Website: lowes
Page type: billing-address
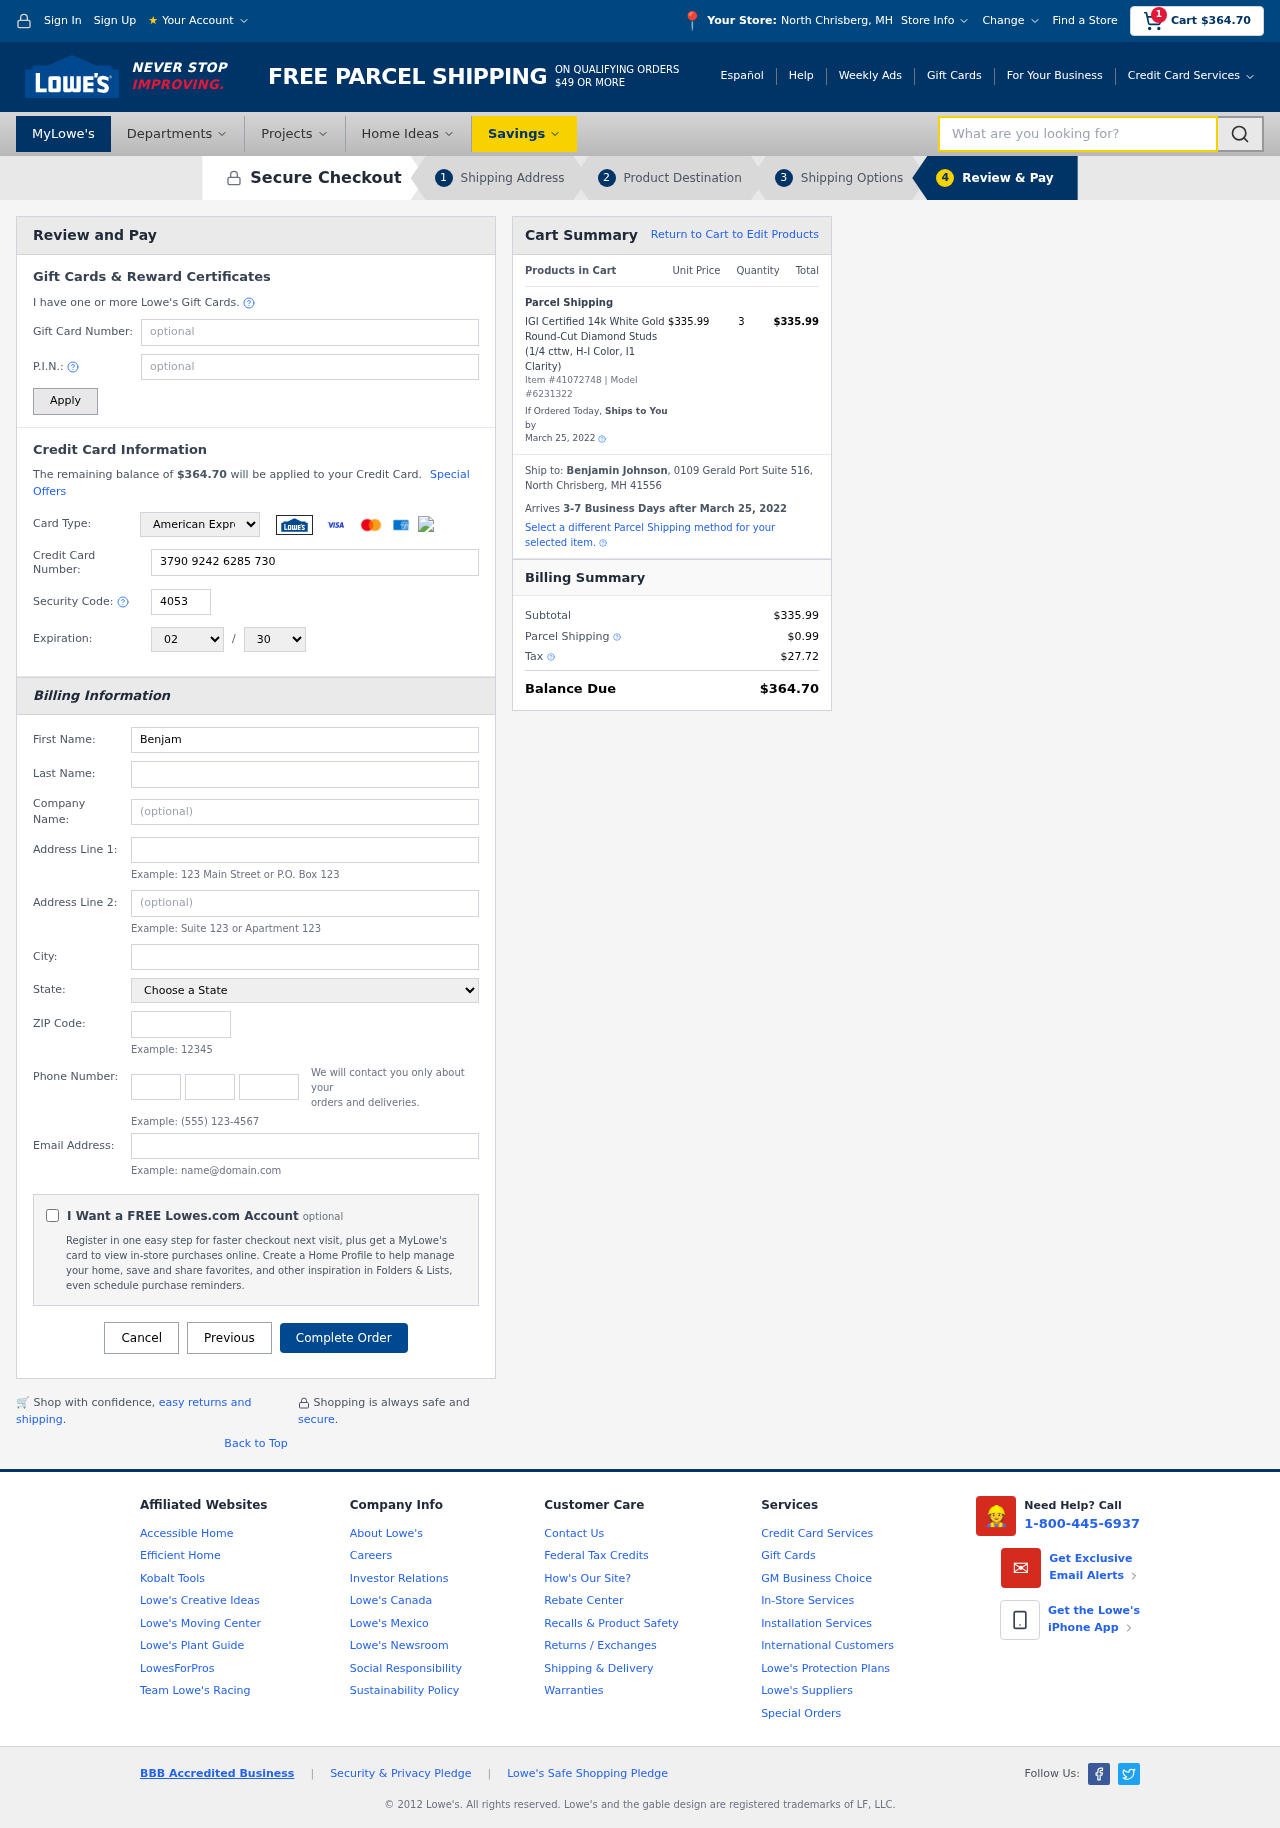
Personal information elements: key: PII_CARD_CVV
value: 4053
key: PII_CARD_EXPIRY_MONTH
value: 02
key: PII_CARD_EXPIRY_YEAR
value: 30
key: PII_CARD_NUMBER
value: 3790 9242 6285 730
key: PII_CARD_TYPE
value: American Express
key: PII_CITY
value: North Chrisberg
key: PII_CITY_STATE
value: North Chrisberg, MH
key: PII_COMPANY
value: Garrett, Powell and Moore
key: PII_EMAIL
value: benjamin.johnson@yahoo.com
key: PII_FIRSTNAME
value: Benjamin
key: PII_FULLNAME
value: Benjamin Johnson
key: PII_LASTNAME
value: Johnson
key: PII_PHONE_AREA
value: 809
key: PII_PHONE_PREFIX
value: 621
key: PII_PHONE_SUFFIX
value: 4757
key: PII_POSTCODE
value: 41556
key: PII_STATE
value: MH
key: PII_STREET
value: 0109 Gerald Port Suite 516
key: PII_CITY_STATE_ZIP
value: North Chrisberg, MH 41556
Product elements: key: PRODUCT1_NAME
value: IGI Certified 14k White Gold Round-Cut Diamond Studs (1/4 cttw, H-I Color, I1 Clarity)
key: PRODUCT1_PRICE
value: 335.99
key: PRODUCT1_QUANTITY
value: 3
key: PRODUCT_ITEM_NUMBER
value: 41072748
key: PRODUCT_MODEL_NUMBER
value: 6231322
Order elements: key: ORDER_SUBTOTAL
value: $364.70
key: ORDER_TOTAL
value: $364.70
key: ORDER_SHIPPING_DATE
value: March 25, 2022
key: ORDER_SUBTOTAL
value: $335.99
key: ORDER_DELIVERY_DATE
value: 3-7 Business Days after March 25, 2022
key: ORDER_SHIPPING_DATE2
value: March 25, 2022
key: ORDER_SUBTOTAL2
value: $335.99
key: ORDER_SHIPPING_COST
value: $0.99
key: ORDER_TAX
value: $27.72
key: ORDER_TOTAL2
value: $364.70
Search elements: key: HEADER_SEARCH
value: What are you looking for?